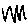
Label: zigzag